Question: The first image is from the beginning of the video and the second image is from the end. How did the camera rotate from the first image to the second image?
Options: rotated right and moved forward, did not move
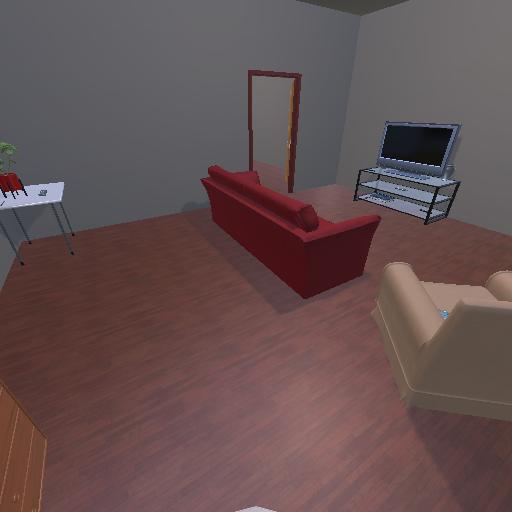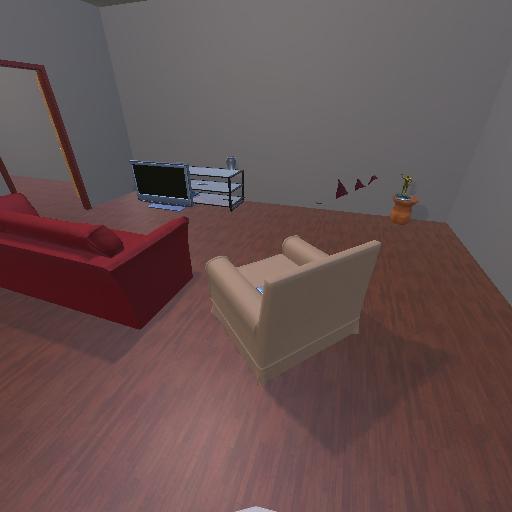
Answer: rotated right and moved forward